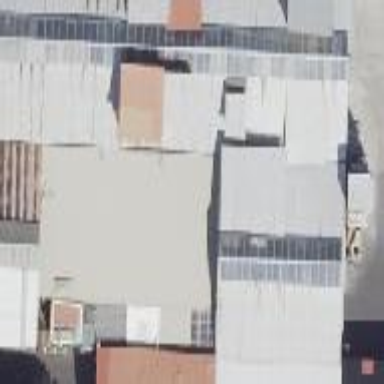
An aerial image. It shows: Warehouse.